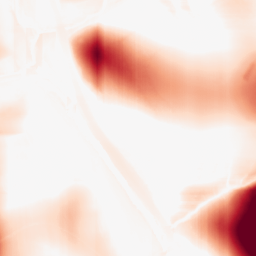
Category: morphological
Decomposition family: rolling_ball
Decomposition parameters: radius: 50
Upsampling method: quartic
Upsampling parameters: scale: 2
Upsampling scale: 2